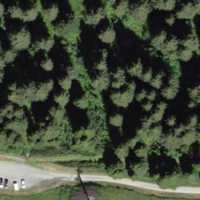
EUNIS habitat code: 43
Species observed at this site:
Arnica montana